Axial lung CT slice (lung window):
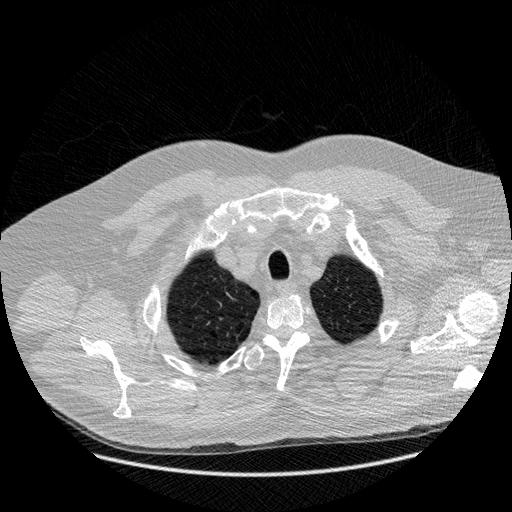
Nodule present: no